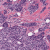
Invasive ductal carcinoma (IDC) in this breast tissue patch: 1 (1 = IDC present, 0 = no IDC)